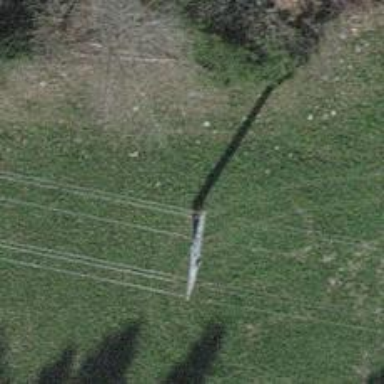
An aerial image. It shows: Concrete power pole.